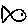
Label: fish